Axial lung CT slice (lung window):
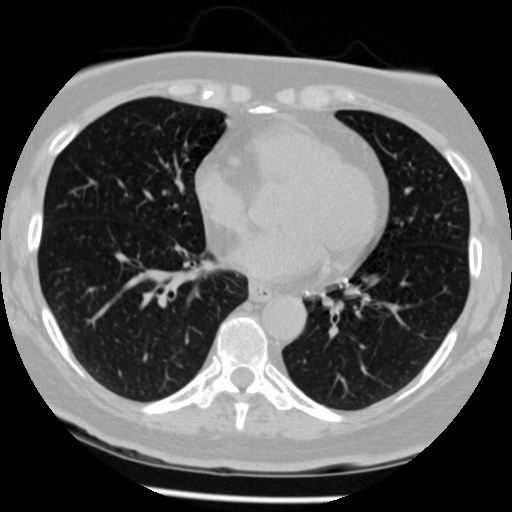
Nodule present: no